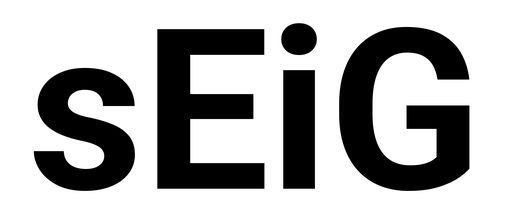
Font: Roboto_Bold